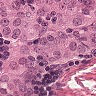
Metastatic tissue present: yes